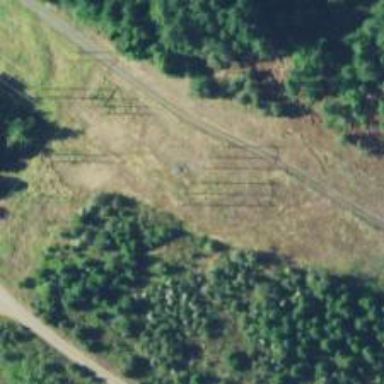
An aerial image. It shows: H-frame designed tower for power lines.